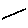
Label: line